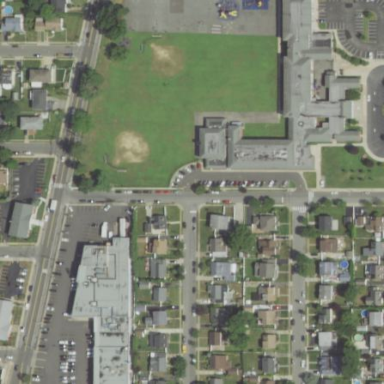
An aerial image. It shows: School.